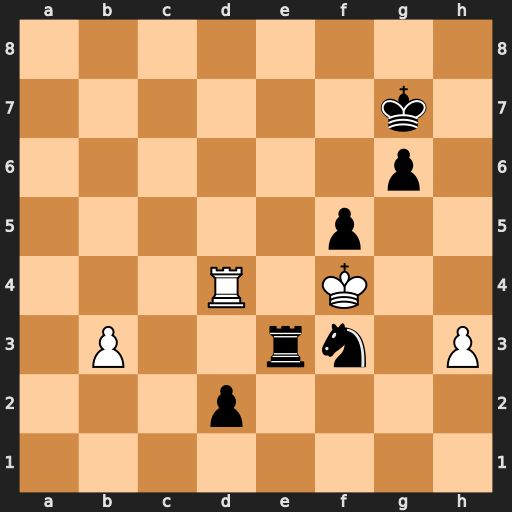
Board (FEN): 8/6k1/6p1/5p2/3R1K2/1P2rn1P/3p4/8
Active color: w
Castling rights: -
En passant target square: -
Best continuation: Rd7+ Re7 Rxe7+ Kf6 Rd7